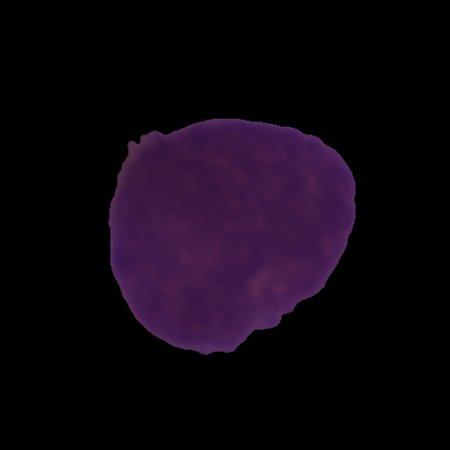
Label: healthy